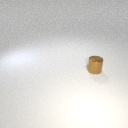
small brown metal cylinder